Question: My problem is that I can't correctly set up the margin in my navigation drawer. I have tried changing margin of any view and item but it doesn't seem to work out. All I get is space between the ActionBar and NavigationDrawer (and the beginning of the page). I think that the problem is inside my ListItem layout but I am not sure. This is a photo of what I get

And this is my layout and code files.
## Main Layout
'''
<android.support.v4.widget.DrawerLayout
xmlns:android="http://schemas.android.com/apk/res/android"
xmlns:tools="http://schemas.android.com/tools"
android:layout_height="match_parent"
android:layout_width="match_parent"
android:id="@+id/drawer_layout">
<android.support.v4.widget.SwipeRefreshLayout
android:layout_height="match_parent"
android:layout_width="match_parent"
android:id="@+id/refreshSites"
tools:context=".MyActivity">
<android.support.v7.widget.RecyclerView
xmlns:android="http://schemas.android.com/apk/res/android"
android:id="@+id/sitesList"
android:layout_width="wrap_content"
android:layout_height="wrap_content"
android:layout_marginTop="5dp"/>
</android.support.v4.widget.SwipeRefreshLayout>
<RelativeLayout
android:layout_width="280dp"
android:layout_height="fill_parent"
android:id="@+id/drawerPane"
android:layout_gravity="start">
<LinearLayout
android:layout_width="match_parent"
android:layout_height="match_parent"
android:orientation="vertical"
android:layout_marginTop="15dp">
<ListView android:id="@+id/left_drawer"
android:layout_width="280dp"
android:layout_height="match_parent"
android:layout_gravity="start"
android:choiceMode="singleChoice"
android:divider="@android:color/white"
android:dividerHeight="0dp"
android:layout_marginLeft="15dp"
android:background="#FFF">
</ListView>
</LinearLayout>
</RelativeLayout>
</android.support.v4.widget.DrawerLayout>
'''
## drawer_list_item.xml
'''
<?xml version="1.0" encoding="utf-8"?>
<TextView
xmlns:android="http://schemas.android.com/apk/res/android"
android:layout_width="match_parent"
android:layout_height="wrap_content"
android:layout_marginLeft="50dp"
android:layout_marginTop="15dp"
android:layout_marginStart="50dp"
android:textAppearance="?android:attr/textAppearanceLarge"
android:textColor="#222"/>
'''
## My piece of code that works with NavigationDrawer
'''
mDrawerLayout = (DrawerLayout) findViewById(R.id.drawer_layout);
mDrawerList = (ListView) findViewById(R.id.left_drawer);
mDrawerList.setAdapter(new ArrayAdapter<String>(this,
R.layout.drawer_list_item, mPlanetTitles)); //mPlanetTitles is String array
'''
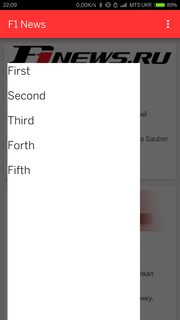
Answer: Try this as item
'''
<TextView xmlns:android="http://schemas.android.com/apk/res/android"
android:layout_width="match_parent"
android:layout_height="wrap_content"
android:background="#fff"
android:padding="20dp"
android:textAppearance="?android:attr/textAppearanceLarge"
android:textColor="#222"
android:text="bla bla bla" />
'''
and main xml as this
'''
<android.support.v4.widget.DrawerLayout
xmlns:android="http://schemas.android.com/apk/res/android"
xmlns:tools="http://schemas.android.com/tools"
android:layout_height="match_parent"
android:layout_width="match_parent"
android:id="@+id/drawer_layout">
<android.support.v4.widget.SwipeRefreshLayout
android:layout_height="match_parent"
android:layout_width="match_parent"
android:id="@+id/refreshSites"
tools:context=".MyActivity">
<android.support.v7.widget.RecyclerView
xmlns:android="http://schemas.android.com/apk/res/android"
android:id="@+id/sitesList"
android:layout_width="wrap_content"
android:layout_height="wrap_content"
android:layout_marginTop="5dp"/>
</android.support.v4.widget.SwipeRefreshLayout>
<RelativeLayout
android:layout_width="280dp"
android:layout_height="fill_parent"
android:id="@+id/drawerPane"
android:layout_gravity="start">
<LinearLayout
android:layout_width="match_parent"
android:layout_height="match_parent"
android:orientation="vertical">
<ListView android:id="@+id/left_drawer"
android:layout_width="280dp"
android:layout_height="match_parent"
android:layout_gravity="start"
android:choiceMode="singleChoice"
android:divider="@android:color/white"
android:dividerHeight="0dp"
android:background="#FFF">
</ListView>
</LinearLayout>
</RelativeLayout>
'''
Hope, this will help.